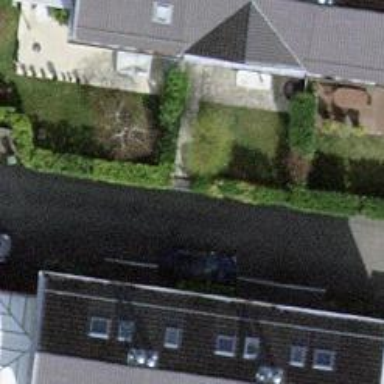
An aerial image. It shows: Garden surrounded by fence.